Question: I am trying to run my code, but the thing is that it doesn't run. It always comes up with an error message. I git cloned the repo, then 'npm install' then when I run 'npm dev run' it completely fills the box with error. How do I fix this?

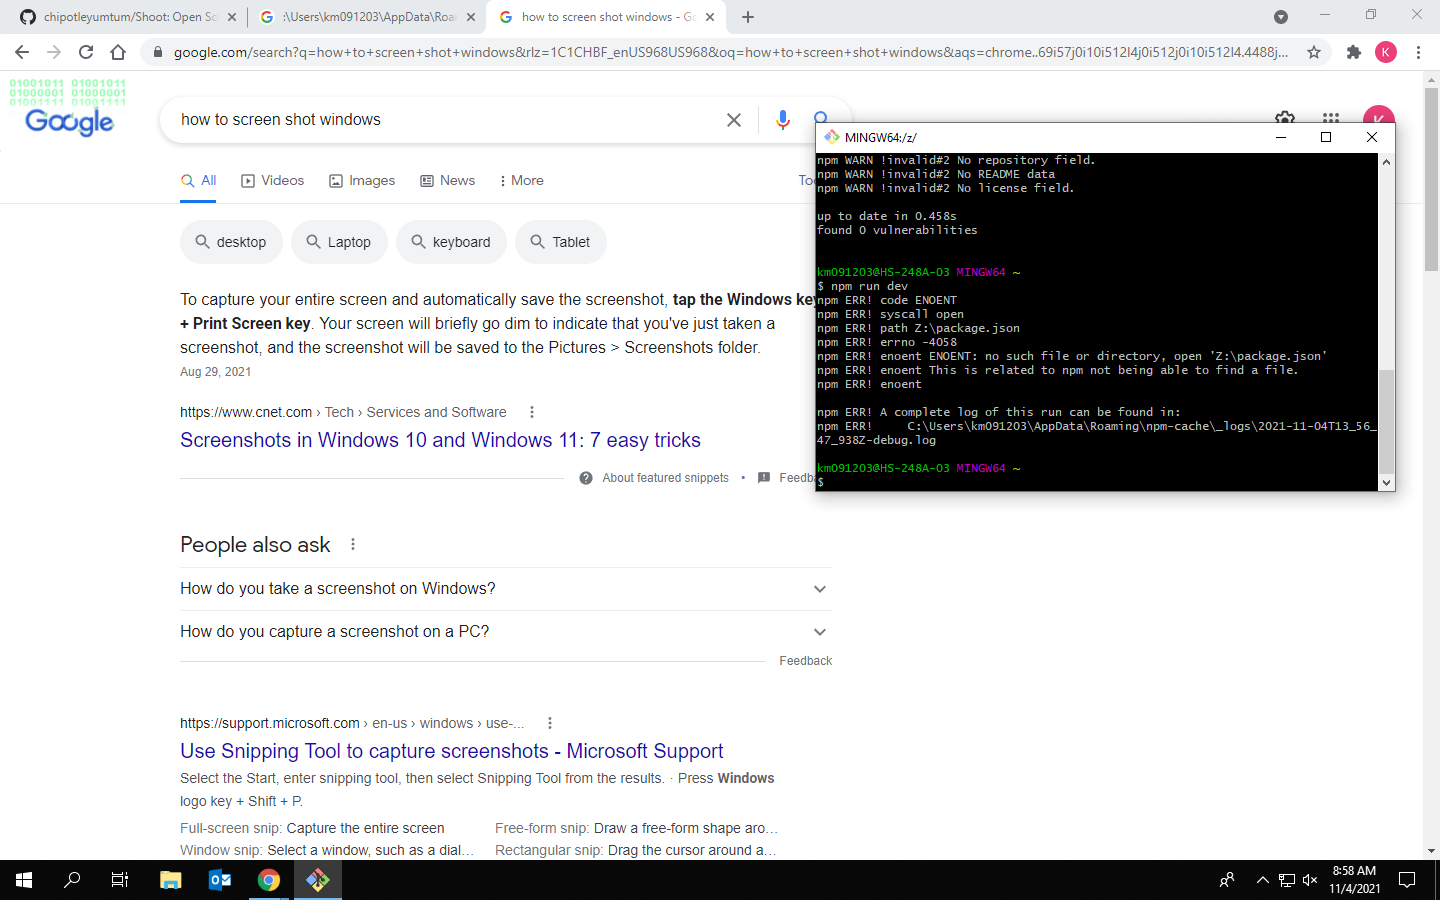
Answer: The package.json file is not located on the directory where you are running your command from. In order to get into your project use the following command:
'''
cd project_name
npm install
npm i // shorthand
'''
If you are creating a new project, run the following command to initialize a new project:
'''
npm init -y
'''
The -y flag will skip some questions. It's optional
Good Luck :)